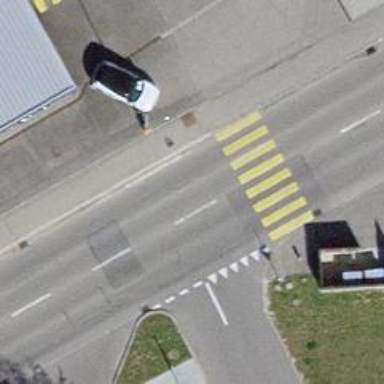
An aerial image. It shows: Uncontrolled zebra crossing on the road.